Question: I am working on an iPhone app, using UITabBar to develop it. Only the second tabbar title visible in tabbar, but first tabbar title not show in tabbar, how to fix this? please help me,
Thanks in Advance.
below is the source code for your reference.
'''
NSMutableArray *items = [[NSMutableArray alloc]init];
tab =[[UITabBar alloc]initWithFrame:CGRectMake(0, 300, 320, 44)];
[self.tabBarItem initWithTitle:@"sample1" image:nil tag:111];
[items addObject:self.tabBarItem];
[self.tabBarItem initWithTitle:@"sample2" image:nil tag:101];
[items addObject:self.tabBarItem];
[tab setItems:items animated:YES];
[self.view addSubview:tab];
'''

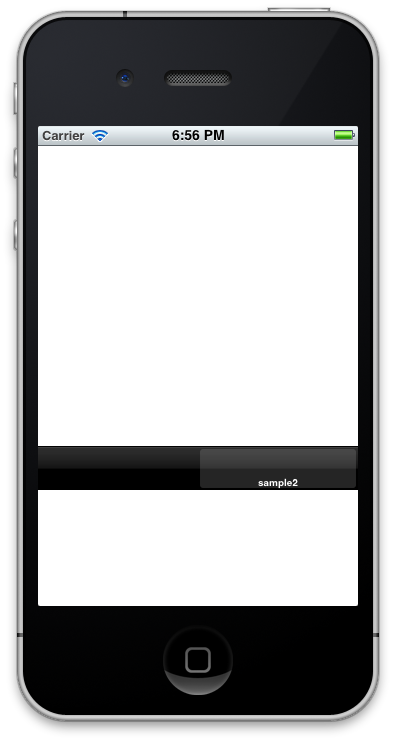
Answer: Dont navigate the view controllers, because then your controller which contains the TabBar will get popped out.
When we use UITabBar we dont use navigation in this way.
Just addSubView the new controllers with such frame so that your TabBar will alwaz be visible.